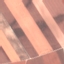
Land use / land cover class: AnnualCrop